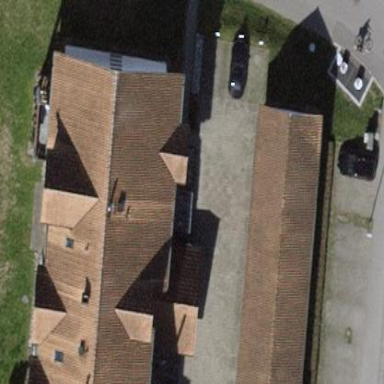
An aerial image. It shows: Terrace building.